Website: apple
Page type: address-validator
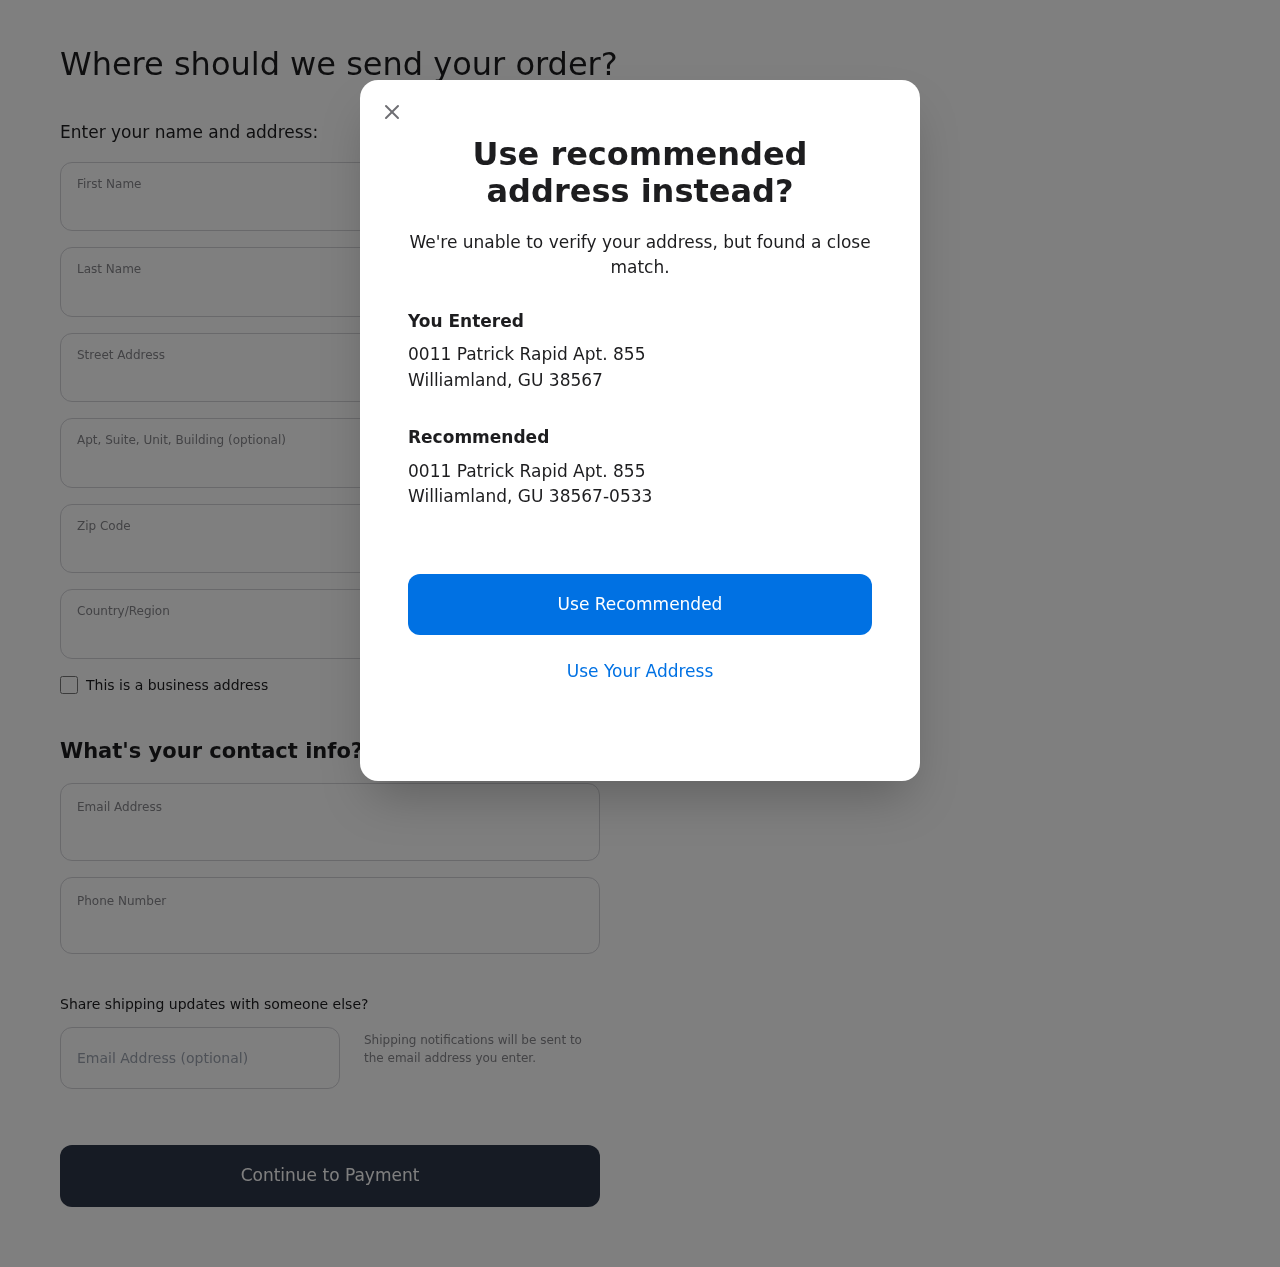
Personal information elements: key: PII_CITY
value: Williamland
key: PII_COUNTRY
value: United States
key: PII_EMAIL
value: georgebailey@yahoo.com
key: PII_FIRSTNAME
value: George
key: PII_GIFT_EMAIL
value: mary.johnson@yahoo.com
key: PII_LASTNAME
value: Bailey
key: PII_PHONE
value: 2456408756
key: PII_POSTCODE
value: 38567
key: PII_POSTCODE_FULL
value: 38567-0533
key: PII_STATE_ABBR
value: GU
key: PII_STREET
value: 0011 Patrick Rapid Apt. 855
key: PII_STREET2
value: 0011 Patrick Rapid Apt. 855
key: PII_STREET2
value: Suite 082
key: PII_CITY2
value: Williamland
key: PII_STATE_ABBR2
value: GU